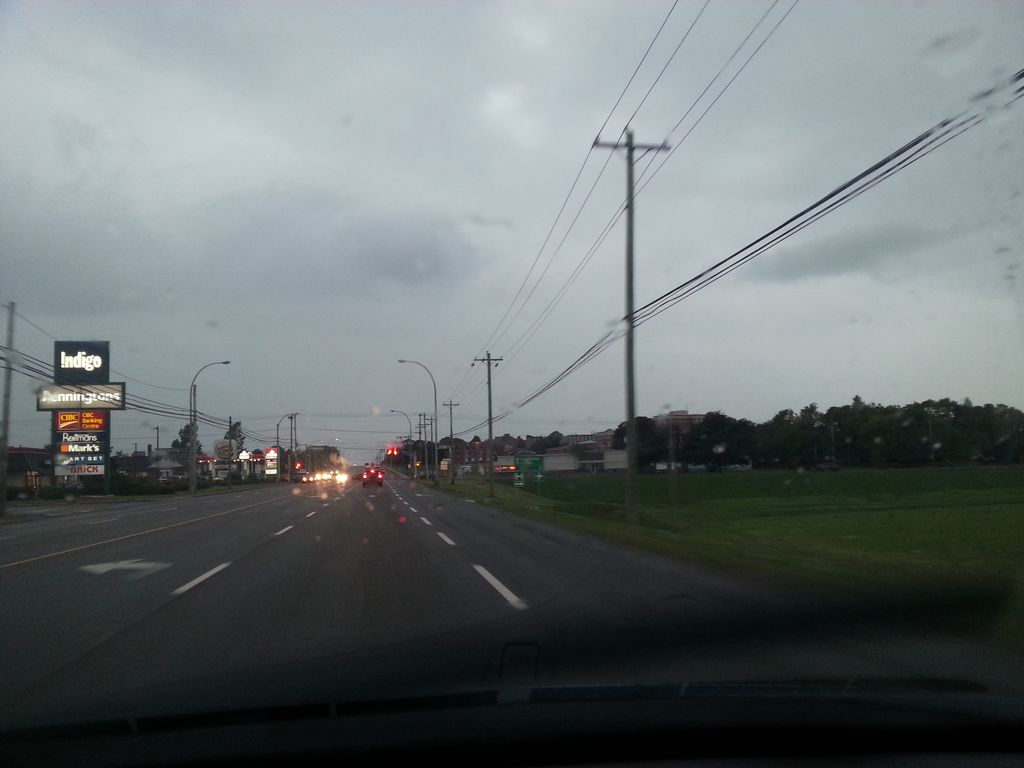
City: charlottetown